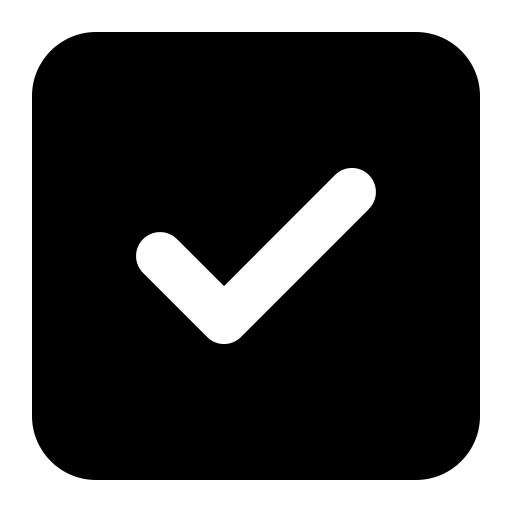
Tags: icon, FontAwesome, fa-icon, solid, square, check